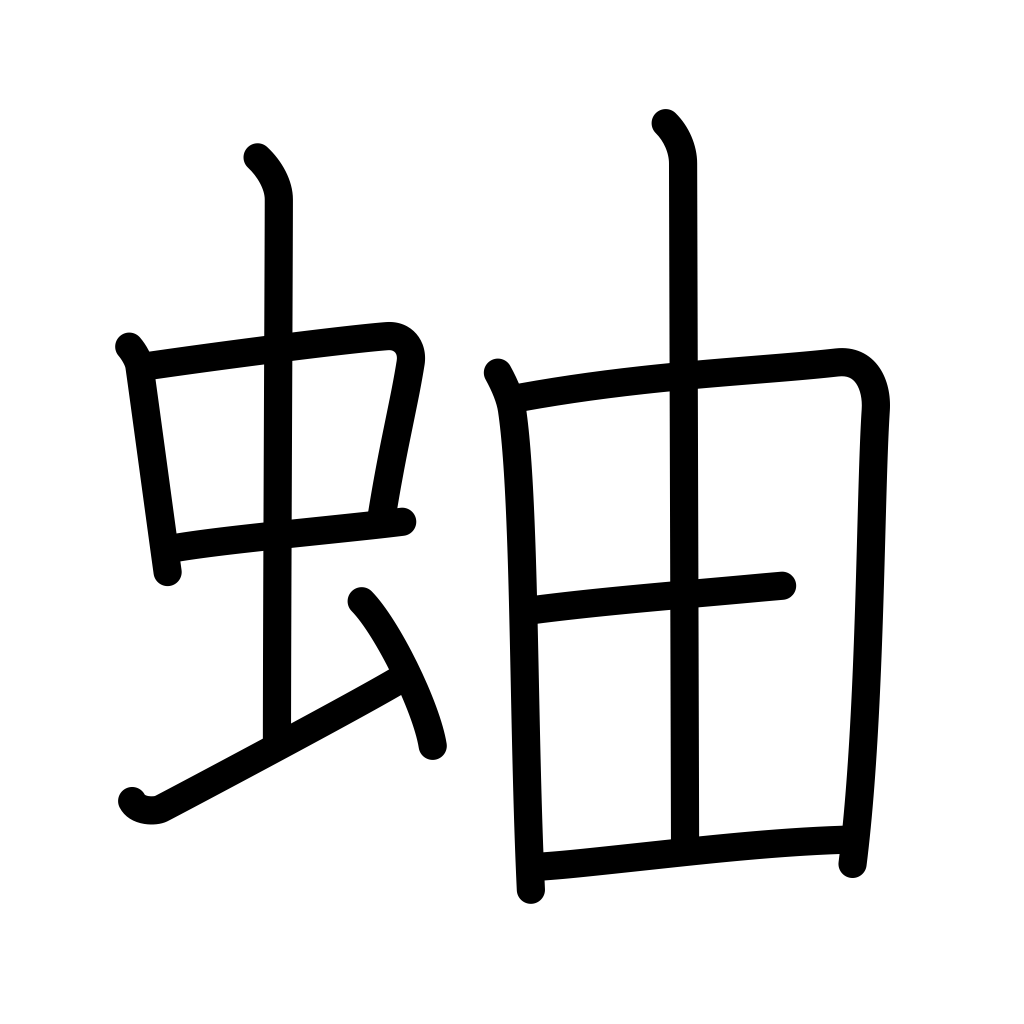
Meaning: millipede